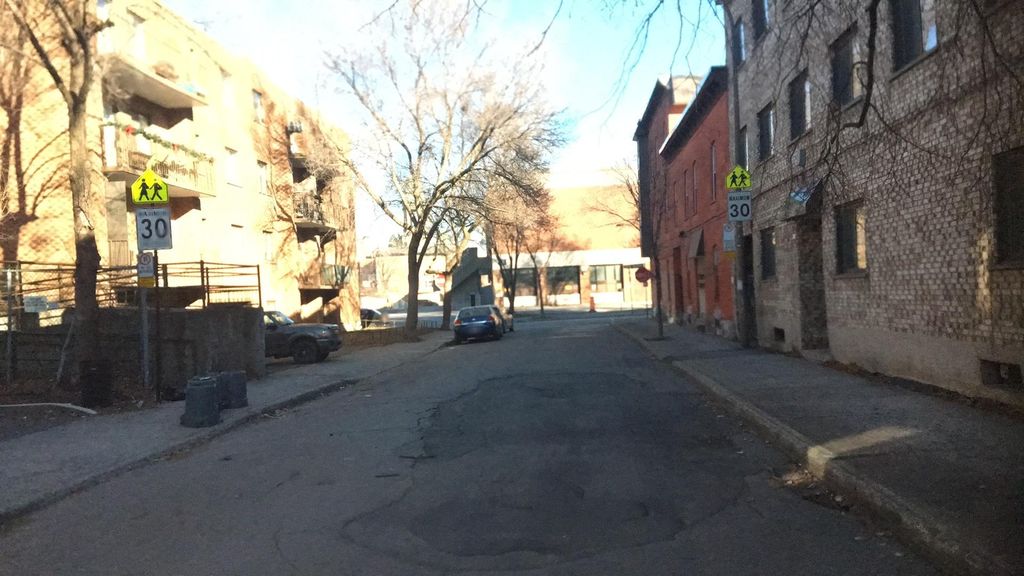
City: montreal